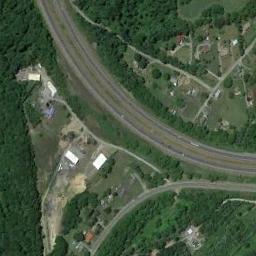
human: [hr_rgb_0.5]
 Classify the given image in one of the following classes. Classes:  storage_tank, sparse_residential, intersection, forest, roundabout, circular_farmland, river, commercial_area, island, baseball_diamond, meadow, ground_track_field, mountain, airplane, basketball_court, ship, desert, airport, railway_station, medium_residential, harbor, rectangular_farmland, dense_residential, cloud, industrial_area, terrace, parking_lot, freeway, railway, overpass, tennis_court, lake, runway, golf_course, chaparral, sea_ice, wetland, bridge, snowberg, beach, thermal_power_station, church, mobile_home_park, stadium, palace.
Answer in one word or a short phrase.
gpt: freeway